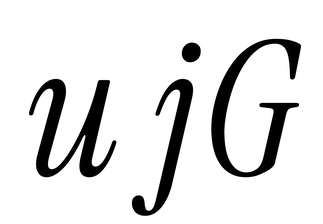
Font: InstrumentSerif-Italic